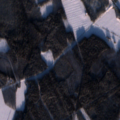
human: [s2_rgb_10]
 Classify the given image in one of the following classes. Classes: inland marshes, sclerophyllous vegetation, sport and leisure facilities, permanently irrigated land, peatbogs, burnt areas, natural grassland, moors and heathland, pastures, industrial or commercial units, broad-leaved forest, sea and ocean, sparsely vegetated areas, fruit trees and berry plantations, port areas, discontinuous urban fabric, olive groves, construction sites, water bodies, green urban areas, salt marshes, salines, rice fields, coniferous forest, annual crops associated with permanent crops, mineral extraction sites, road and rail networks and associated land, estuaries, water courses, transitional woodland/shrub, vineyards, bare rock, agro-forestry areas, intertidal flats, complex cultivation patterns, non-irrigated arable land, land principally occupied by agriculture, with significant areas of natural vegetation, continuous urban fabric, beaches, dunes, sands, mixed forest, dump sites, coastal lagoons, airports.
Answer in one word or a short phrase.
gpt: land principally occupied by agriculture, with significant areas of natural vegetation, coniferous forest, mixed forest